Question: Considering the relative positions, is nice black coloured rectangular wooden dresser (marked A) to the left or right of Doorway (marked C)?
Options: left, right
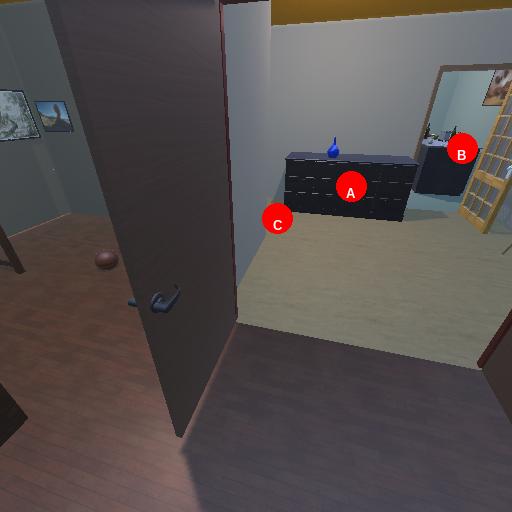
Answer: left